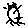
Label: sun